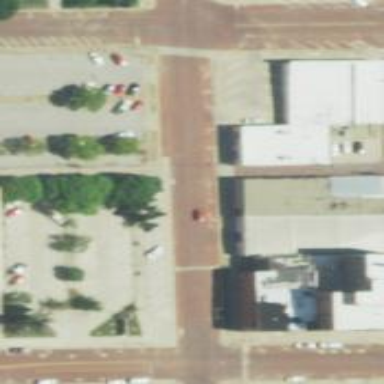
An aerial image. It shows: Alley classified as service road.